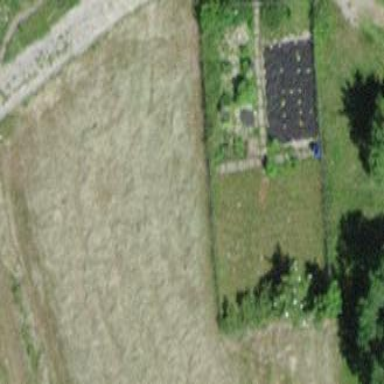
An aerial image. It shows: Garden that is leisure land.